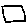
Label: square